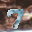
Label: 7